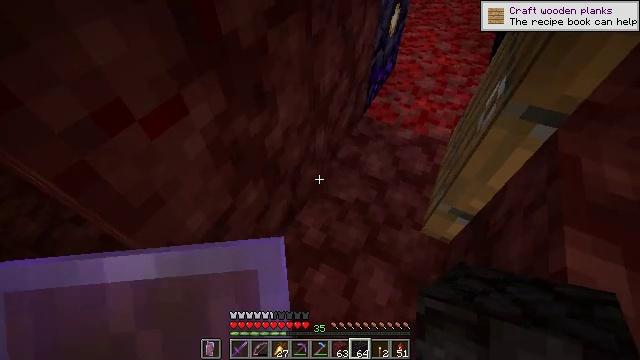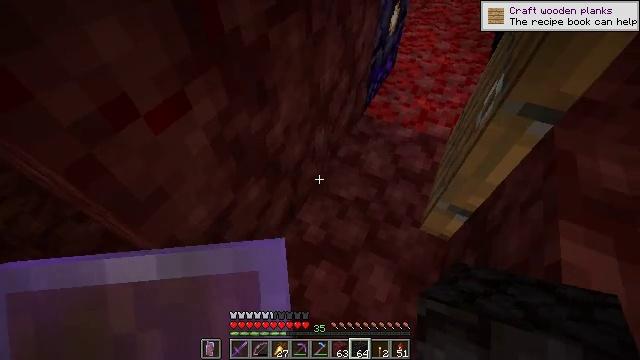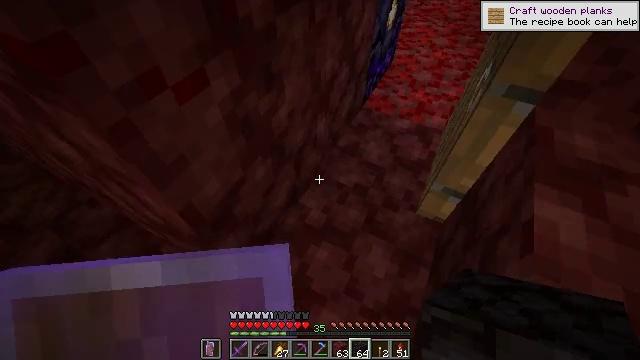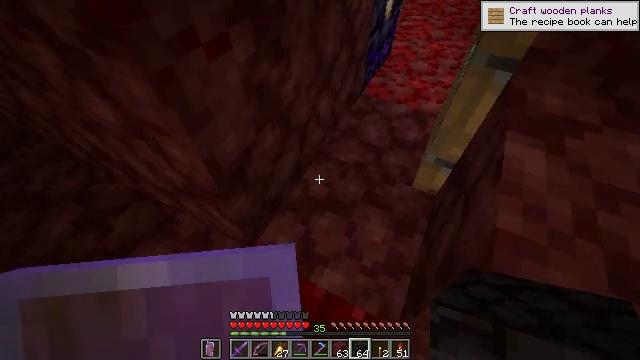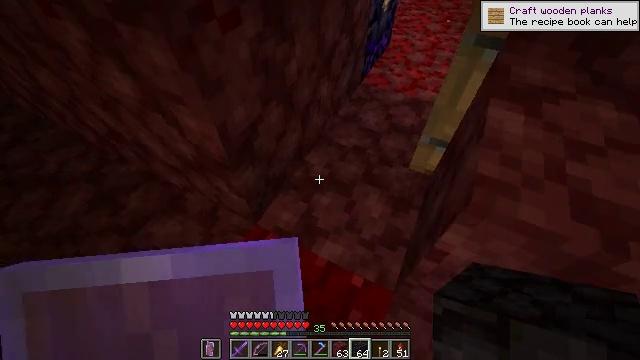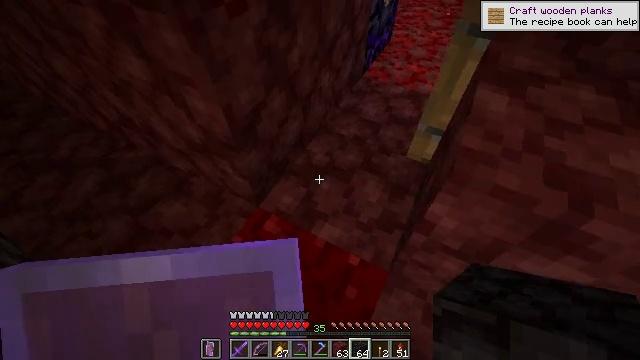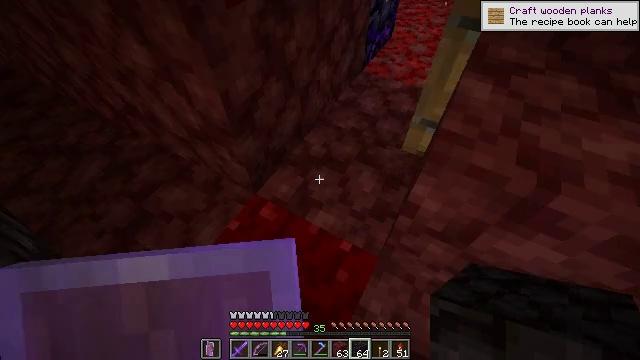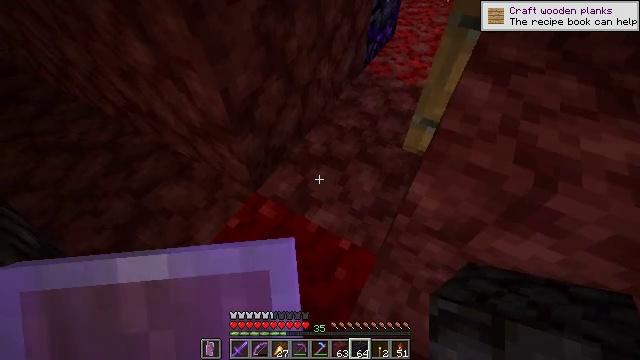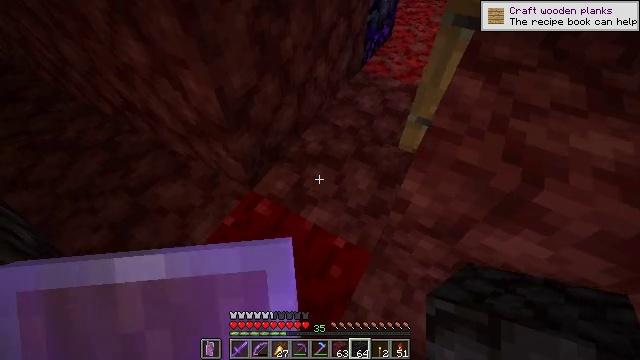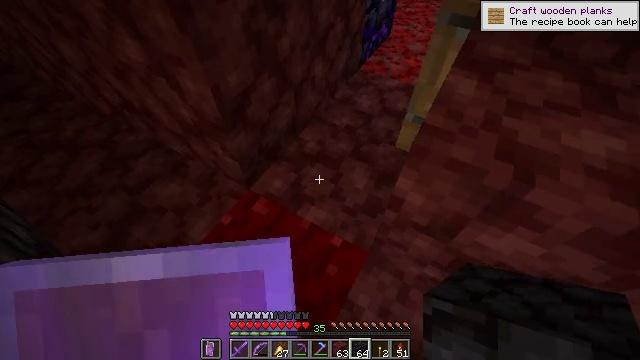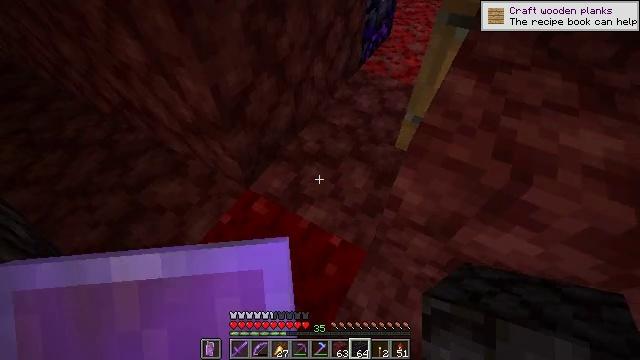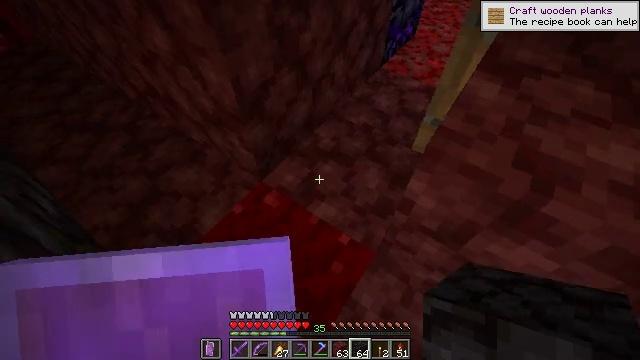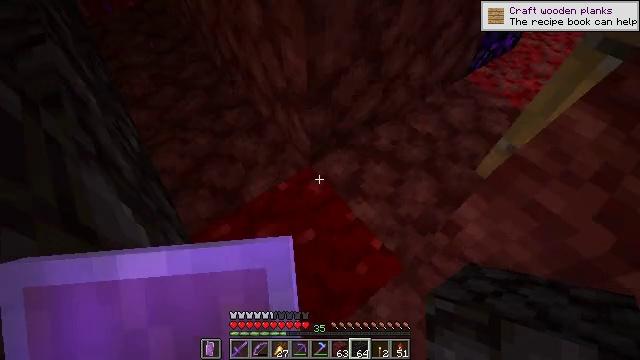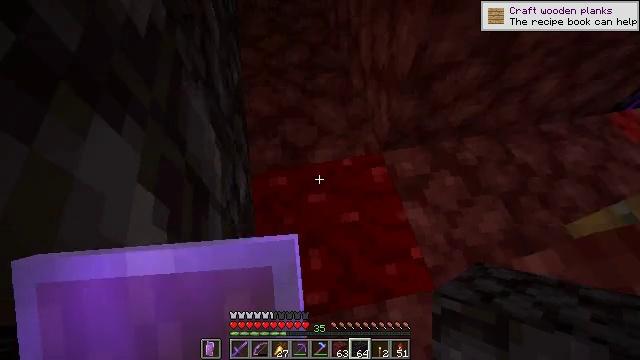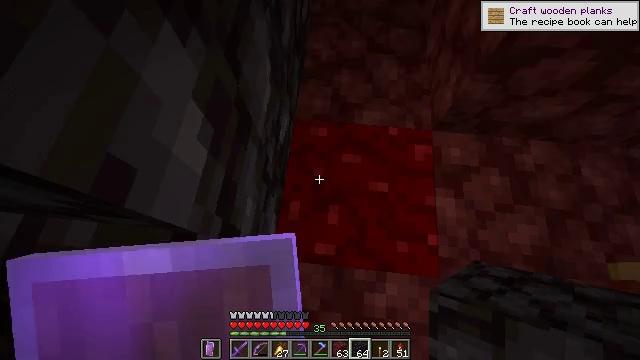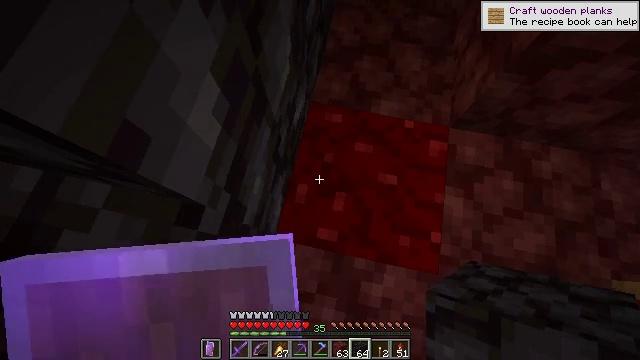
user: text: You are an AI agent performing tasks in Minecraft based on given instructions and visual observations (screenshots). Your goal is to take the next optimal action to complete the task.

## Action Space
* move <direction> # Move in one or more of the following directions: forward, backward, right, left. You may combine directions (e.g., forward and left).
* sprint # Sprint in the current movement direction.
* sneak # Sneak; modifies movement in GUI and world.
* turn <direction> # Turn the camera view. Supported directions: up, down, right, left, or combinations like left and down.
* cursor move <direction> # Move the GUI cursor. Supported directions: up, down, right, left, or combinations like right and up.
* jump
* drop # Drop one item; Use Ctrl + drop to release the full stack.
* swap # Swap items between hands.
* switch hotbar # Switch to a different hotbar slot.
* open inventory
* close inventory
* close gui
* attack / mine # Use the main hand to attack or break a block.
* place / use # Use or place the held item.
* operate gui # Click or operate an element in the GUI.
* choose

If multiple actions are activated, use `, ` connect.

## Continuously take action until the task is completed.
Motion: motion action
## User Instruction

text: Mine the nether wart block in the Nether.
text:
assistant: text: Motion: move back
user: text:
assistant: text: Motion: move back
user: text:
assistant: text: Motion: move back
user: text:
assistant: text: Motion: move back
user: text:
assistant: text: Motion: move back
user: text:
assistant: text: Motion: turn left
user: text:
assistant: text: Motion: no_op
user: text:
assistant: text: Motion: no_op
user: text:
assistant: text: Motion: no_op
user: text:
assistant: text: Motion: no_op
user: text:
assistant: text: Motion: turn left
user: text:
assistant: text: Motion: turn left and down
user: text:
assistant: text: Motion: turn left and down
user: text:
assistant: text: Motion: turn left and down
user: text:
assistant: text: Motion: turn left and down
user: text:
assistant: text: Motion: no_op
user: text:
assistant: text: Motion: no_op
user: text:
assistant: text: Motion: no_op
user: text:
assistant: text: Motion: no_op
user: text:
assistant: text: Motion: no_op
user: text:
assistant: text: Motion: no_op
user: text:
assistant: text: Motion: no_op
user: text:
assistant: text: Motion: no_op
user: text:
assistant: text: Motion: no_op
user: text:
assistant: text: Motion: no_op
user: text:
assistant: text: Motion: no_op
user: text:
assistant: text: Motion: no_op
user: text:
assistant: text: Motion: no_op
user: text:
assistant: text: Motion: no_op
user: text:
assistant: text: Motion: turn right